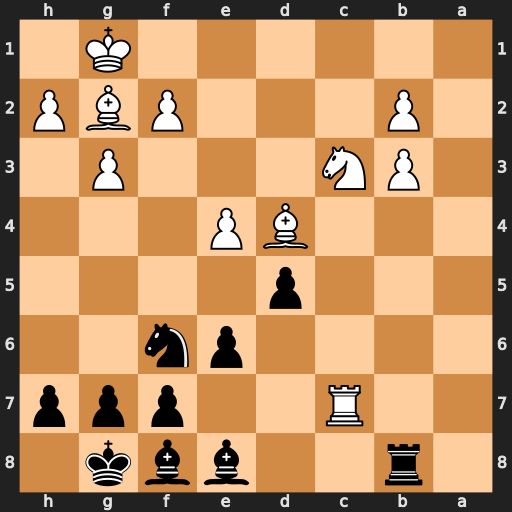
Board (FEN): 1r2bbk1/2R2ppp/4pn2/3p4/3BP3/1PN3P1/1P3PBP/6K1
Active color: b
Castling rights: -
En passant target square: -
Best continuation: Bd6 Ra7 e5 Bxe5 Bxe5